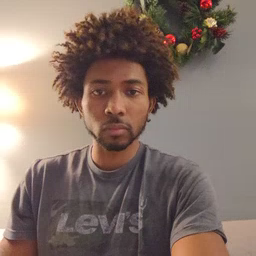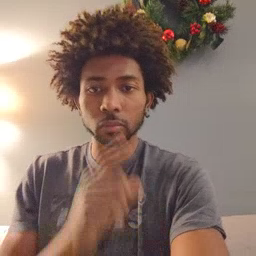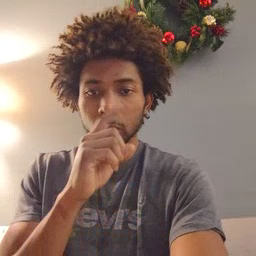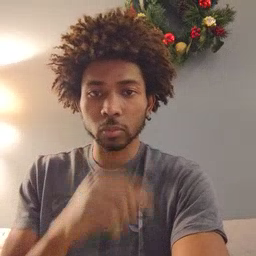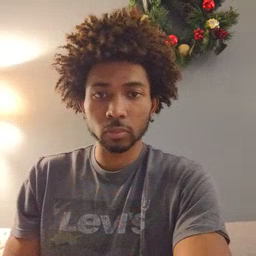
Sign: mouse